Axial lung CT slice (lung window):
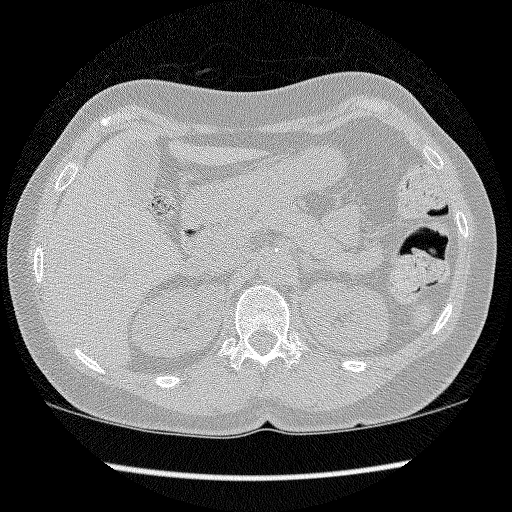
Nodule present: no